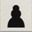
Piece: bP